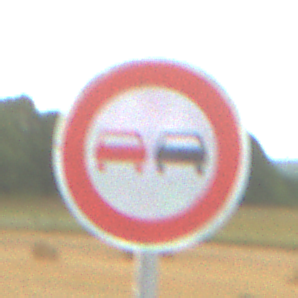
Verkehrszeichen: Ueberholverbot
Umgebung: Outdoor, RoadRail
Tageszeit: SunriseSunset
Wetter: PartlyCloudy
Licht: Natural
Jahreszeit: NotSpecified
Kontrast: LowContrast